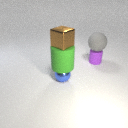
small blue metal sphere below large green rubber cylinder